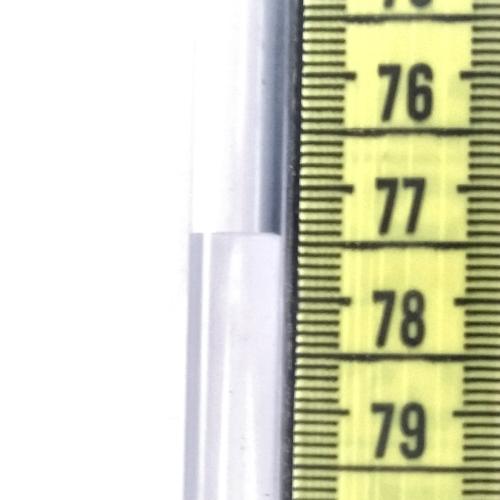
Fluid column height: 77.4 cm